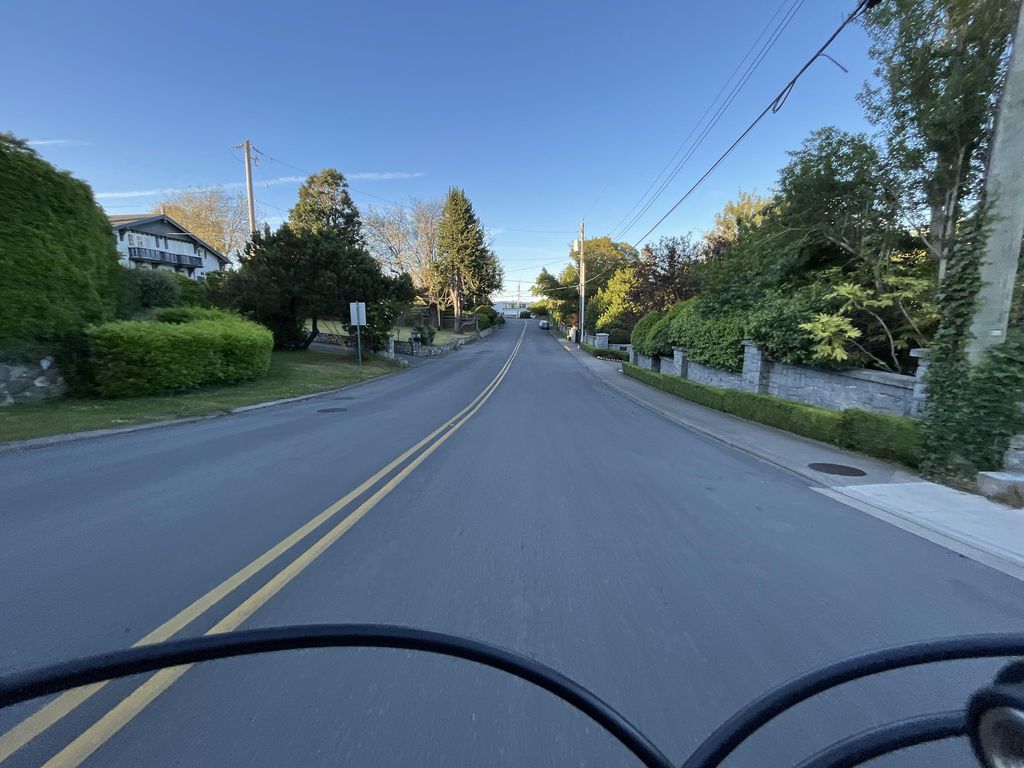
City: victoria